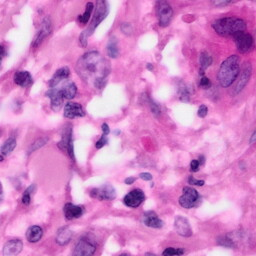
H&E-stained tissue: Pancreatic